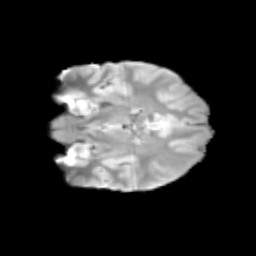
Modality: T2w
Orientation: coronal
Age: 12
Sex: male
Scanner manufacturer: siemens
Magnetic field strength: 3 T
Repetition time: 3.8 s
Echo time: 0.07 s